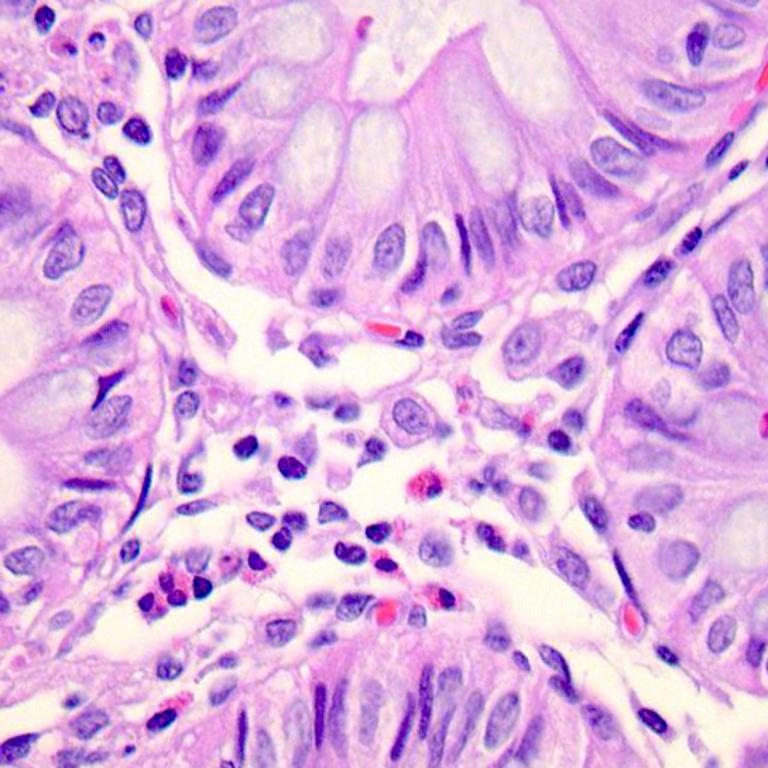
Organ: colon
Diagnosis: benign